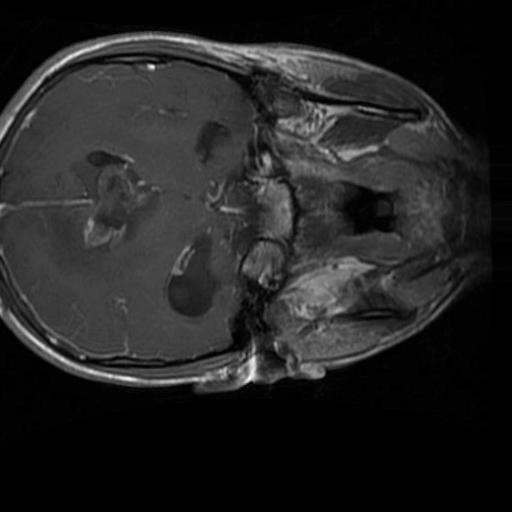
Label: brain_glioma